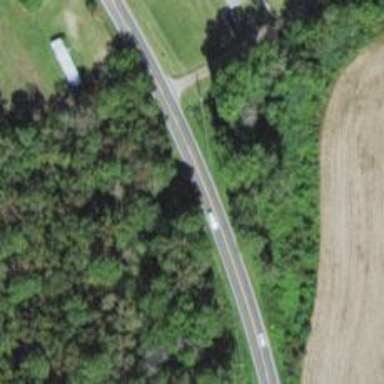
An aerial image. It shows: Culvert tunnel.